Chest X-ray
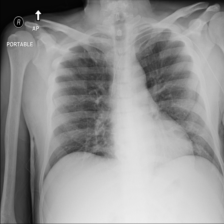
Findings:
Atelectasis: negative
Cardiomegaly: negative
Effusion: negative
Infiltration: negative
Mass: negative
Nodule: negative
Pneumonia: negative
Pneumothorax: negative
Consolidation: negative
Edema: negative
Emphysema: negative
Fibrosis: negative
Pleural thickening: negative
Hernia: negative